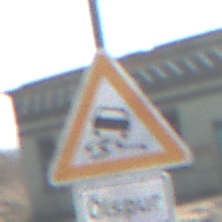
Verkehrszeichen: SchleuderOderRutschgefahr
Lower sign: HinweiseAufGefahrenDurchVerbaleAngabe1
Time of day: Midday
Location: Outdoor (Suburban)
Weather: PartlyCloudy
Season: NotSpecified
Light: Natural